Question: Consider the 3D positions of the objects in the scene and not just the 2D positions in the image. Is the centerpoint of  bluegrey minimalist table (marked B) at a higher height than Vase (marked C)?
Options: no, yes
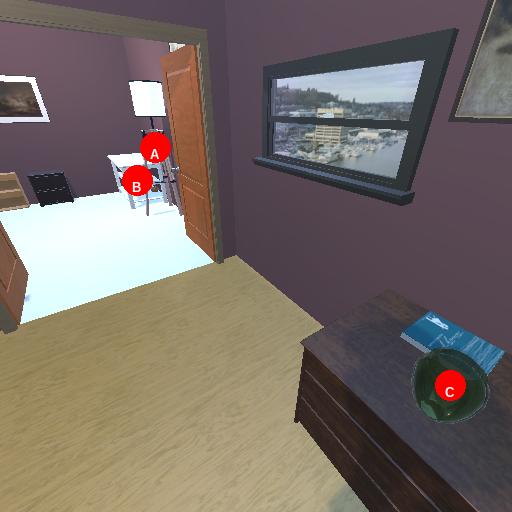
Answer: no